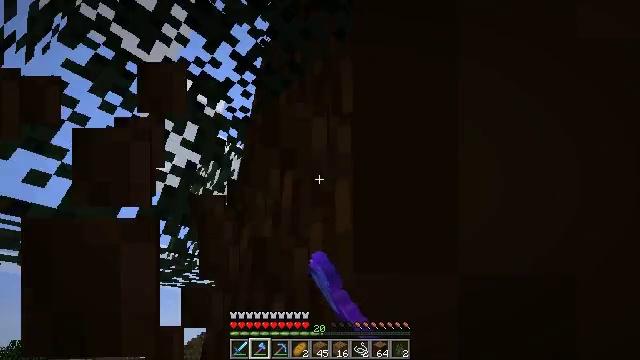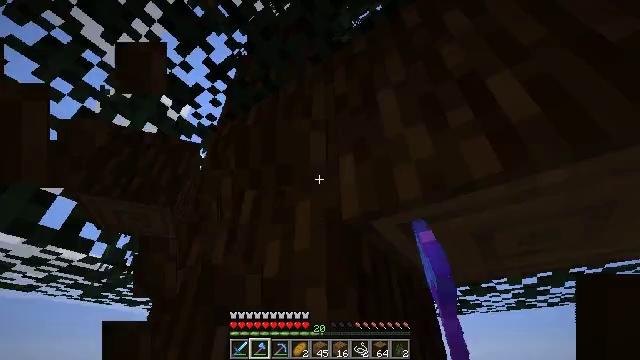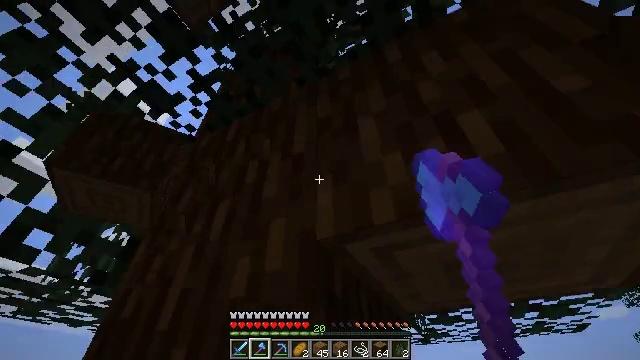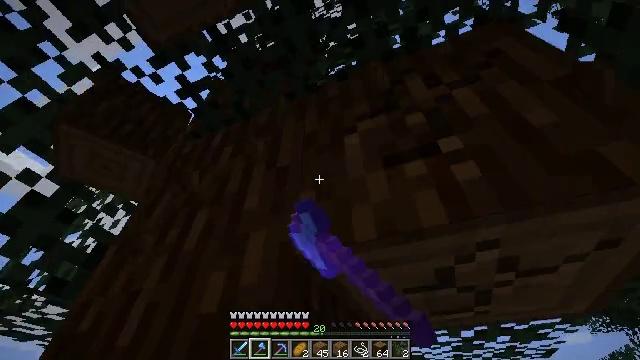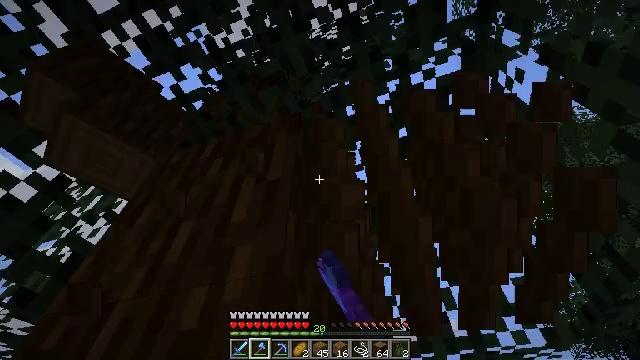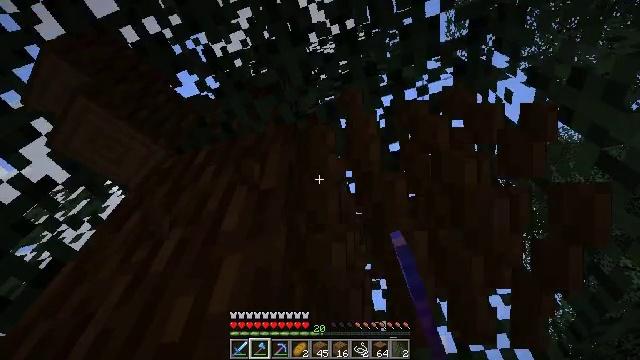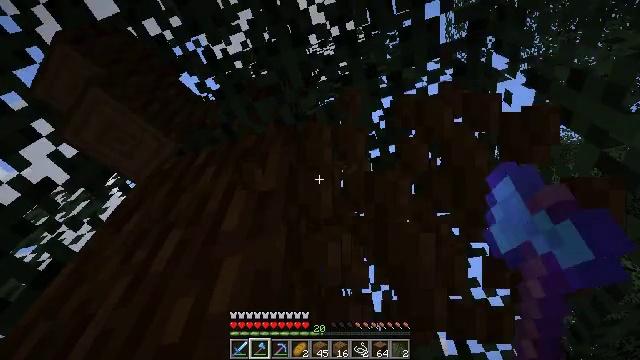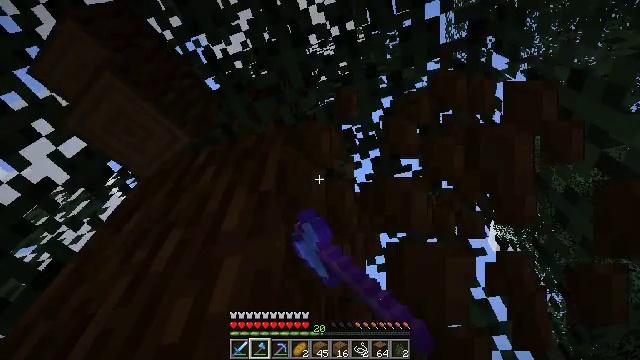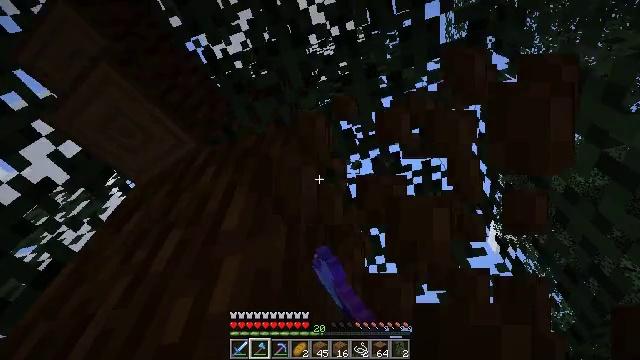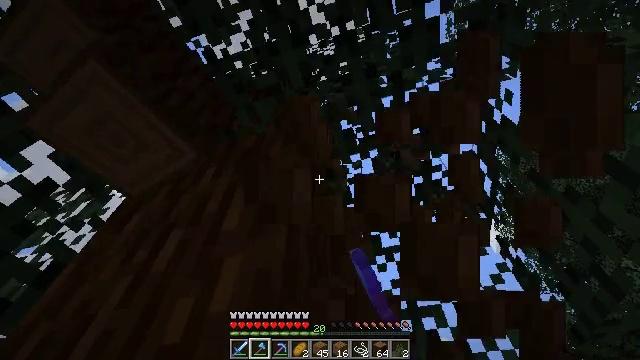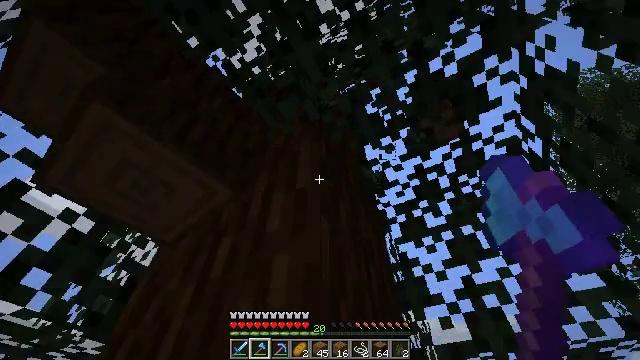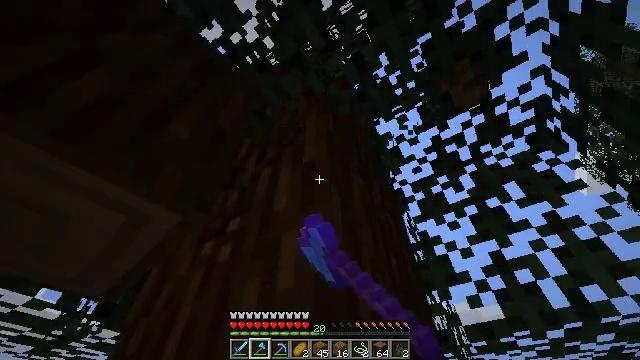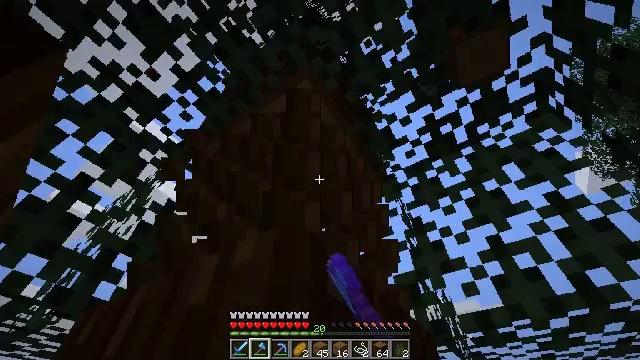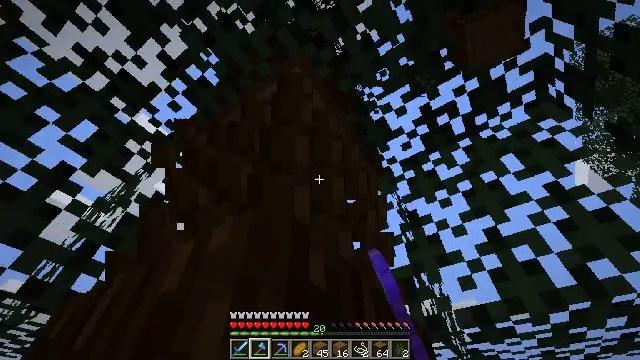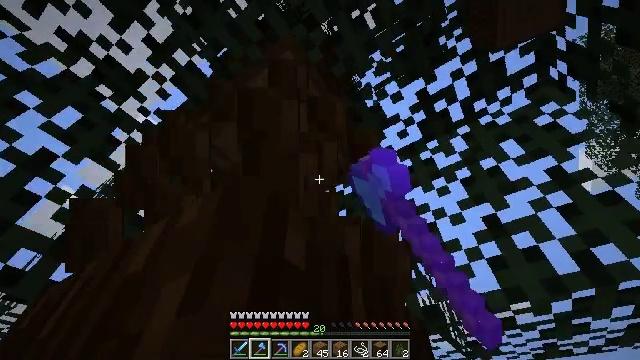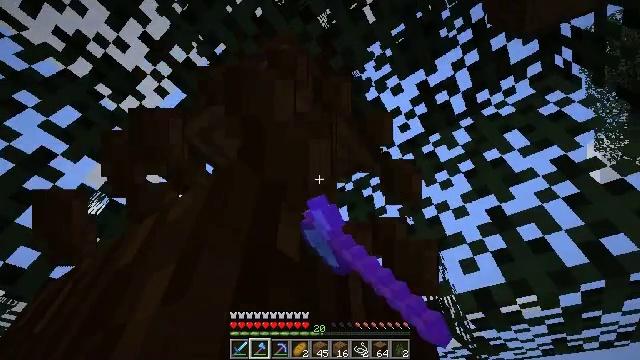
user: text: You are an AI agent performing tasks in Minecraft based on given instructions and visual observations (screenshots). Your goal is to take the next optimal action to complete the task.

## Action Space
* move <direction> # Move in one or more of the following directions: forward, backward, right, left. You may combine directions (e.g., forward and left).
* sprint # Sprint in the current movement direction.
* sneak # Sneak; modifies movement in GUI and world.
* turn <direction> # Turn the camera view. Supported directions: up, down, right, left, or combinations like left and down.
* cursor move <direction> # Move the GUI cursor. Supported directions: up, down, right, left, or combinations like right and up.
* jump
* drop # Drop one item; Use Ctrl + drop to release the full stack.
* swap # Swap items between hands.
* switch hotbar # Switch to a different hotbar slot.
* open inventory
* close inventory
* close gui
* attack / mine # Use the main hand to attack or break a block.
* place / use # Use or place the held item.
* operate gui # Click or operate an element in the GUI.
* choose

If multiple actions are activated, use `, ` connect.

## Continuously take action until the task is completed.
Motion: motion action
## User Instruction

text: Mine the spruce log from the forest.
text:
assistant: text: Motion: turn right and up, attack / mine
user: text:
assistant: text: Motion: turn right and up, attack / mine
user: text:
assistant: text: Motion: turn right and up, attack / mine
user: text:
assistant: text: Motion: turn right and up, attack / mine
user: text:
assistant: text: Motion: turn right and up, attack / mine
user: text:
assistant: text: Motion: attack / mine
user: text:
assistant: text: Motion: attack / mine
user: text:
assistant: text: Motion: attack / mine
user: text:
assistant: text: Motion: attack / mine
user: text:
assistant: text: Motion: move forward, turn left and down, attack / mine
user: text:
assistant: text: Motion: move forward, turn left and down, attack / mine
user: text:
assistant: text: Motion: move forward, attack / mine
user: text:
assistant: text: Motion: attack / mine
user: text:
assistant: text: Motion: attack / mine
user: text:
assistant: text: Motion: turn left, attack / mine
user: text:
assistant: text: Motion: attack / mine
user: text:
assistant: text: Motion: attack / mine
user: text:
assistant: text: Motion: turn left and up, attack / mine
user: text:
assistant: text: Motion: move forward, turn left and up, attack / mine
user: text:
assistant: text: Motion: move forward, attack / mine
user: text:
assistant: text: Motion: attack / mine
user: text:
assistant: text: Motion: attack / mine
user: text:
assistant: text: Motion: attack / mine
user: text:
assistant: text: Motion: turn left and up, attack / mine
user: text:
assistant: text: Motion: turn left and up, attack / mine
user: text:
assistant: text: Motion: attack / mine
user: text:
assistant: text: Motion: turn left and down, attack / mine
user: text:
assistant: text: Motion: turn left and down, attack / mine
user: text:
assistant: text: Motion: turn left and down, attack / mine
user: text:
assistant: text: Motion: turn left and down, attack / mine